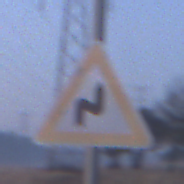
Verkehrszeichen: DoppelkurveRechts
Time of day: SunriseSunset
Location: Outdoor (Nature)
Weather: Clear
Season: NotSpecified
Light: Natural